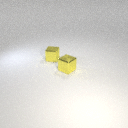
small yellow metal cube in front of small yellow metal cube